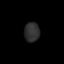
Tissue: lung
Cell type: Others
Senescence score: 0.174
Nuclear area (px): 291
Mean DAPI intensity: 46.351